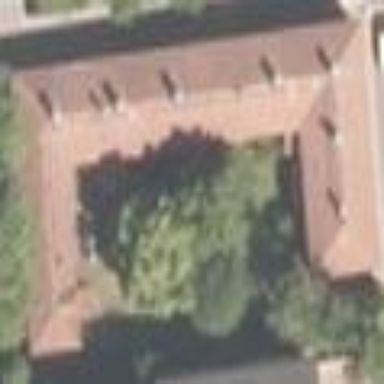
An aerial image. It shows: Black building with gabled roof.